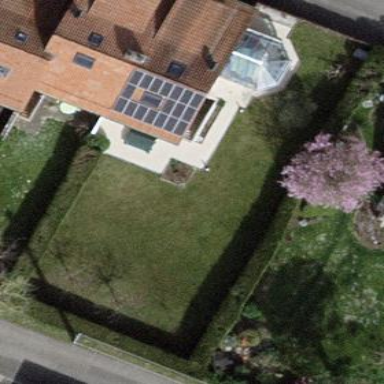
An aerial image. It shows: Garden surrounded by fence.